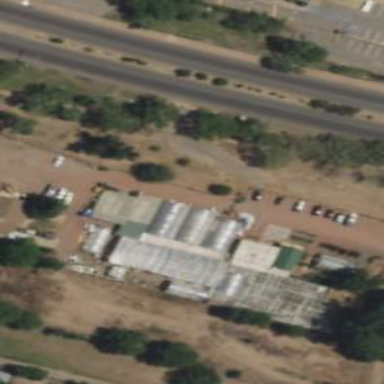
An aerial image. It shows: Garden center shop.